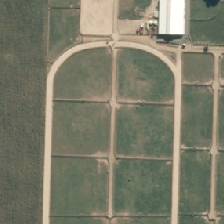
Land cover: shortrotation_cropland